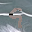
Label: 9